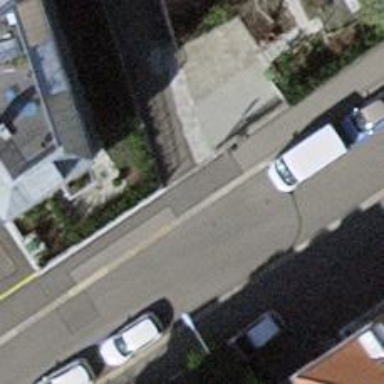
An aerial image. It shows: Unmarked crossing with traffic calming table on the road.